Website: home-depot
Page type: review-order
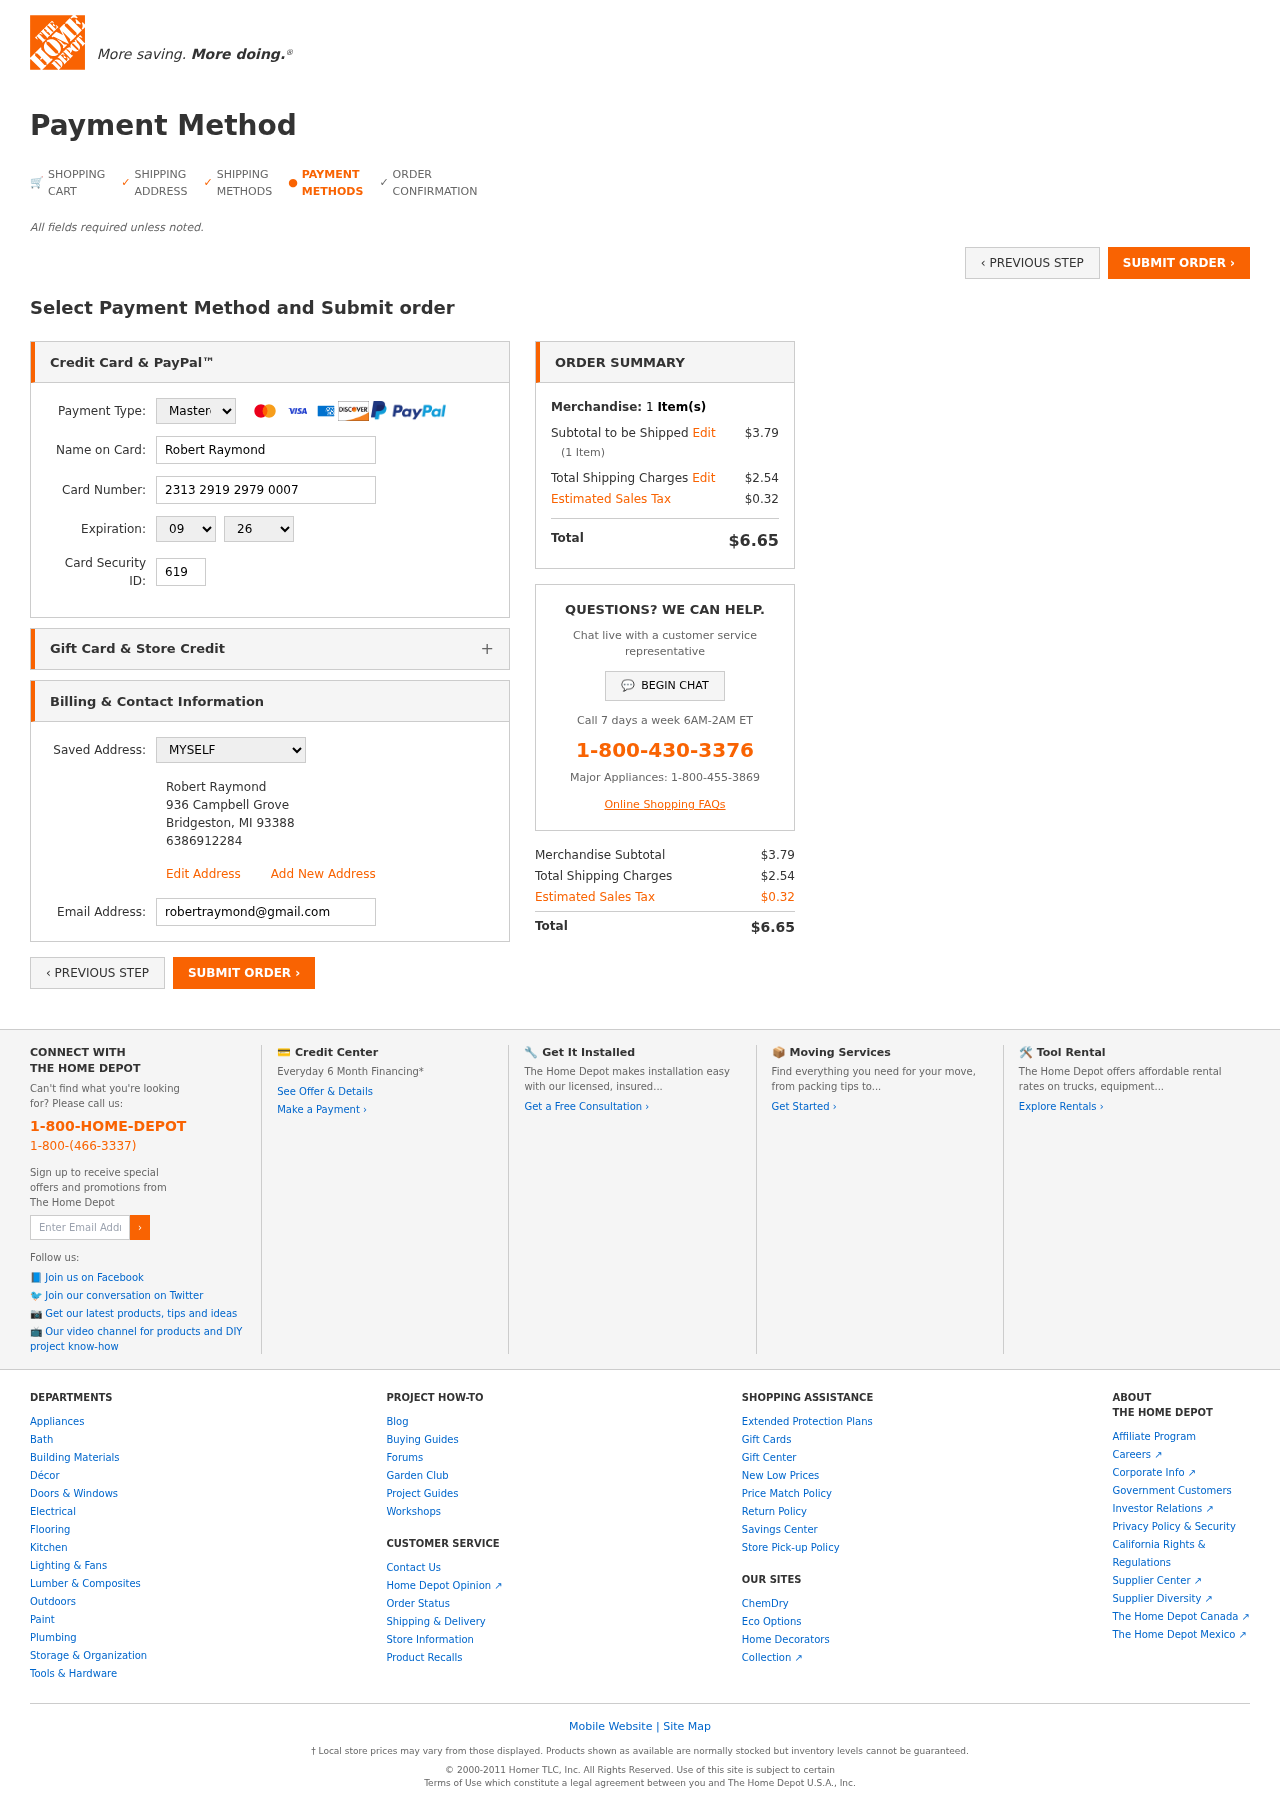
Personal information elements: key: PII_CARD_CVV
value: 619
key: PII_CARD_EXPIRY_MONTH
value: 09
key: PII_CARD_EXPIRY_YEAR
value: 26
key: PII_CARD_NUMBER
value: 2313 2919 2979 0007
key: PII_CARD_TYPE
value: Mastercard
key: PII_EMAIL
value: robertraymond@gmail.com
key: PII_FULLNAME
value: Robert Raymond
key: PII_FULLNAME2
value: Robert Raymond
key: PII_STREET
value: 936 Campbell Grove
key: PII_CITY2
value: Bridgeston
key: PII_STATE_ABBR2
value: MI
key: PII_POSTCODE
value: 93388
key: PII_POSTCODE_FULL
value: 93388
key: PII_POSTCODE_NUMERIC
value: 93388
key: PII_PHONE2
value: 6386912284
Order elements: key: ORDER_NUM_ITEMS
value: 1
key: ORDER_SUBTOTAL
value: $3.79
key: ORDER_NUM_ITEMS2
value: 1
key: ORDER_SHIPPING_COST
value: $2.54
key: ORDER_TAX
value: $0.32
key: ORDER_TOTAL
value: $6.65
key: ORDER_SUBTOTAL2
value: $3.79
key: ORDER_SHIPPING_COST2
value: $2.54
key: ORDER_TAX2
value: $0.32
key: ORDER_TOTAL2
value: $6.65